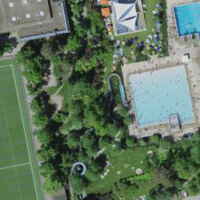
EUNIS habitat code: 53
Species observed at this site:
Vinca major